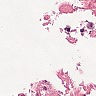
Metastatic tissue present: no